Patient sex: M
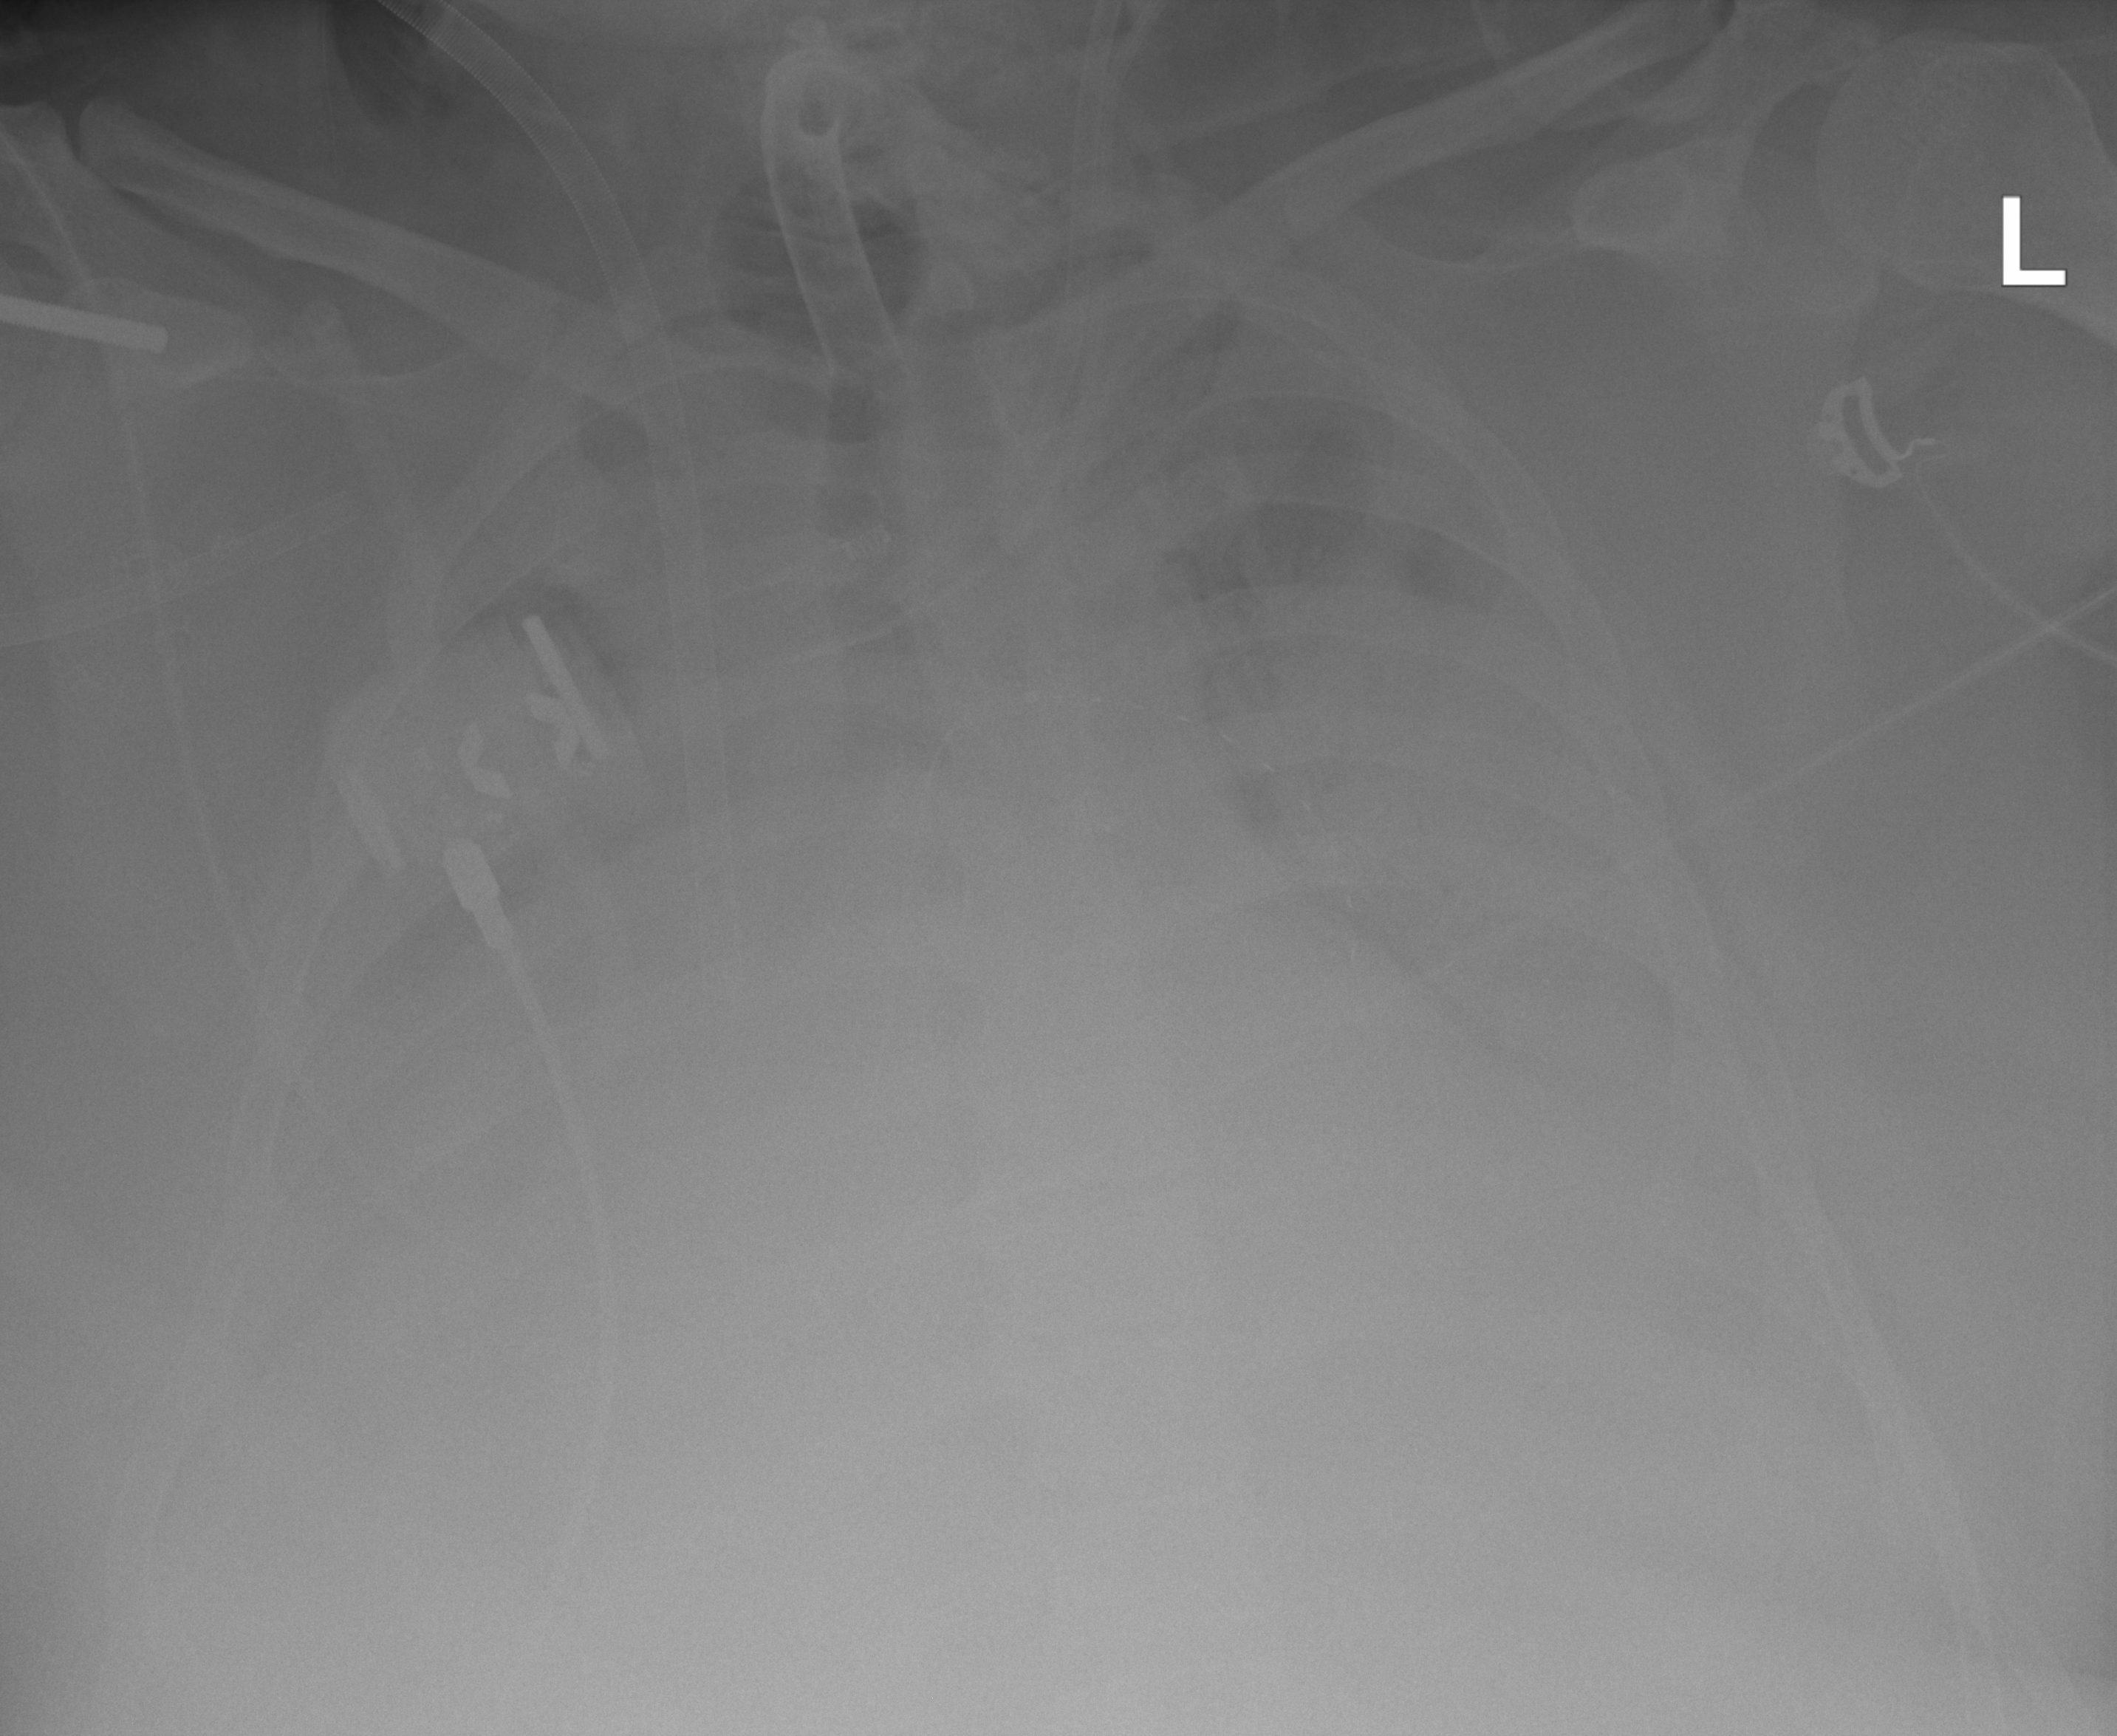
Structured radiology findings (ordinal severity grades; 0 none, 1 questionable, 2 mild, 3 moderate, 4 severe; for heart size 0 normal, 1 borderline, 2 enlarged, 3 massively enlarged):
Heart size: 2
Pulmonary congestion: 3
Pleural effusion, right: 2
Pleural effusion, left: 2
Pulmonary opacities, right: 4
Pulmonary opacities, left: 4
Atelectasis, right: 2
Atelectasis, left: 3